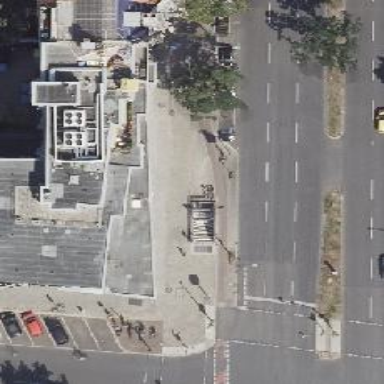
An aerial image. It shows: Subway entrance for railway system.